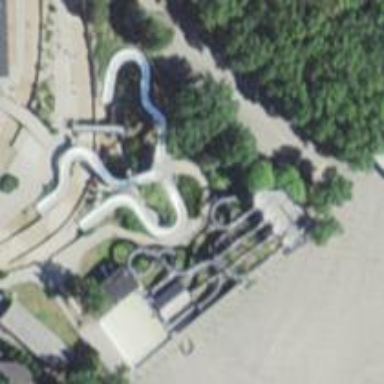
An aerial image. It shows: Water slide attraction.